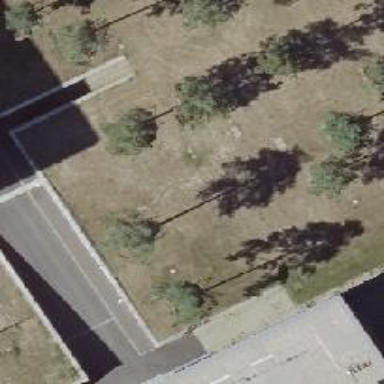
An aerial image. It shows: Evergreen needle-leaved tree.